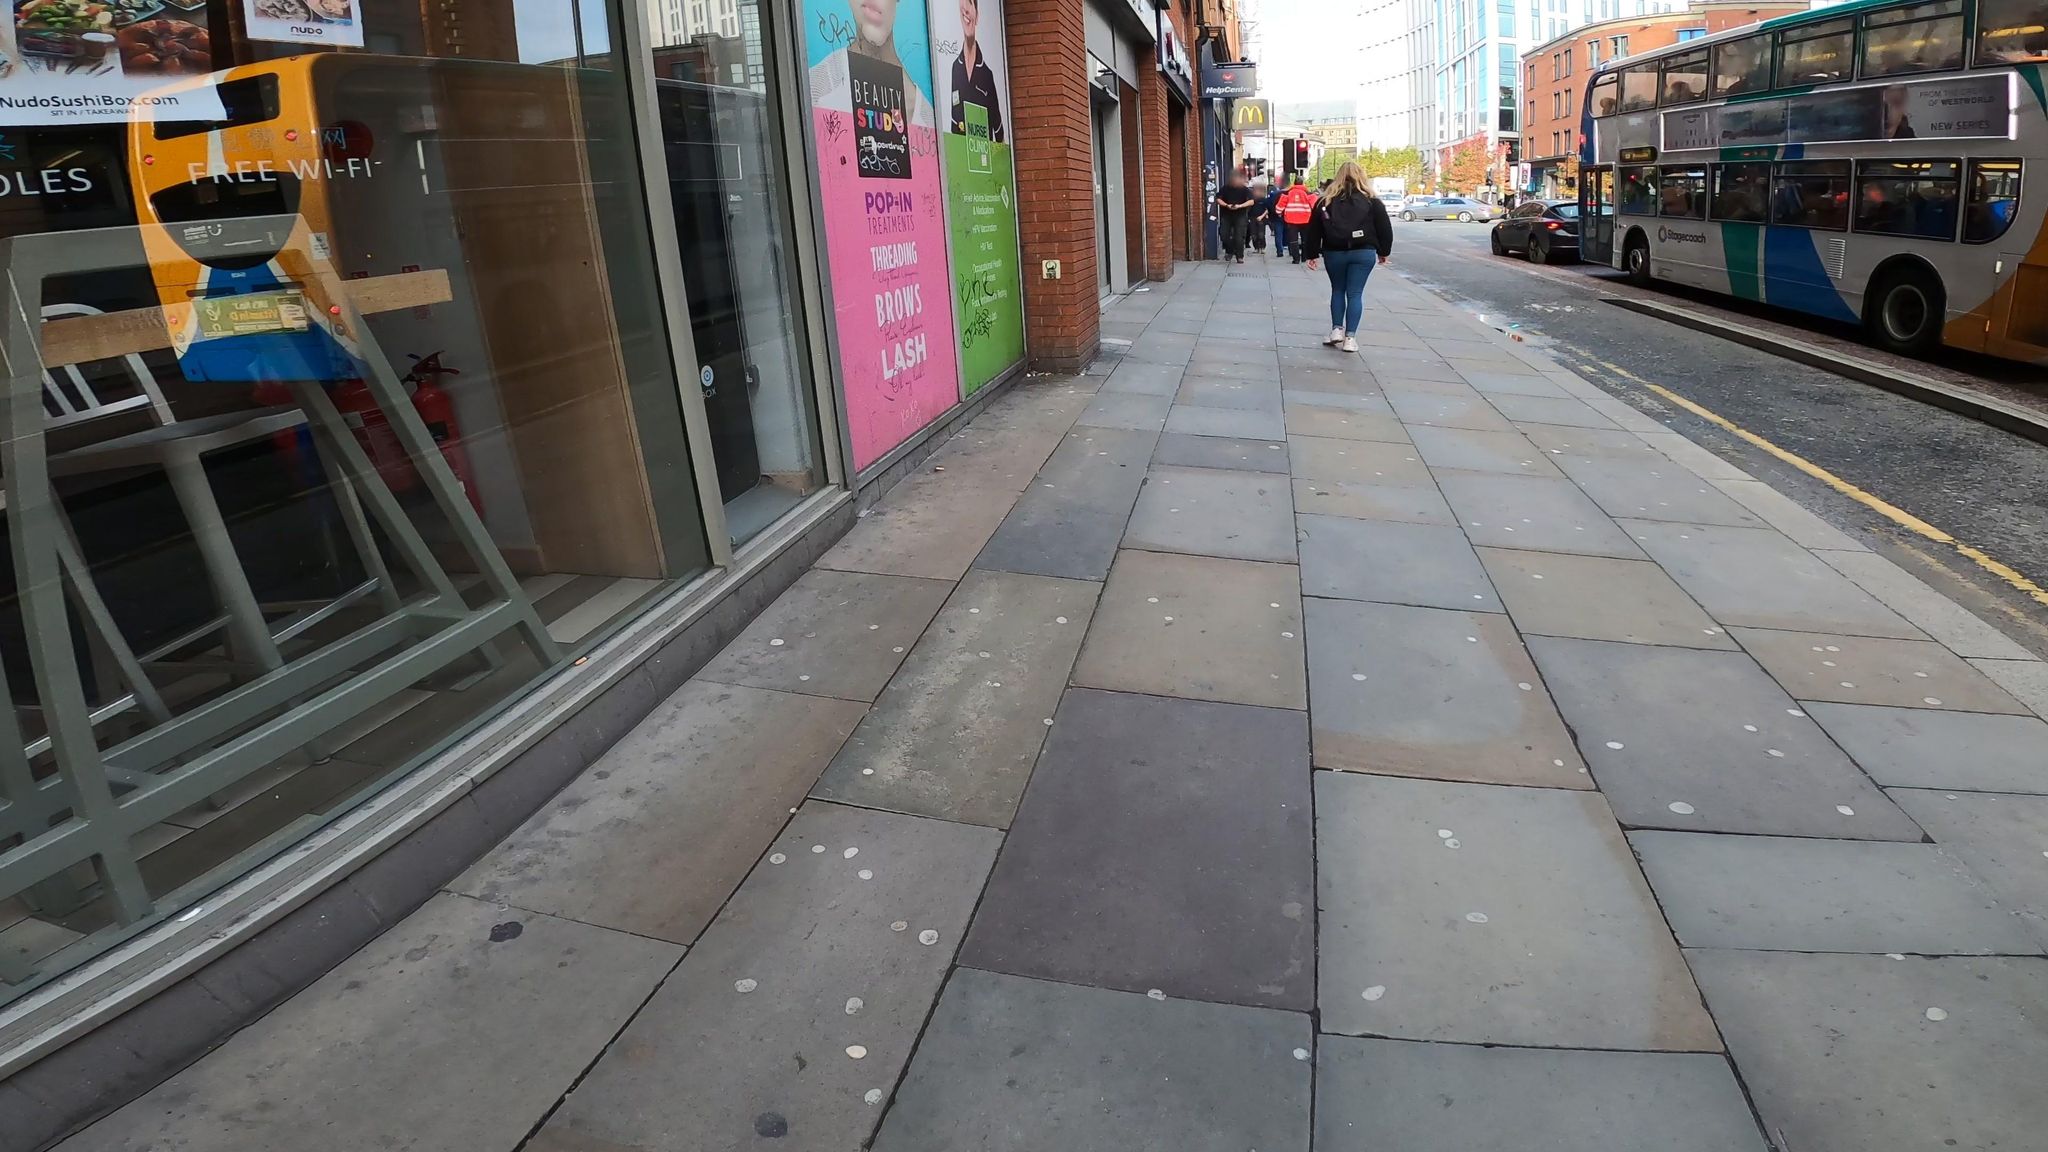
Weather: clear
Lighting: day
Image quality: good
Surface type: walking surface
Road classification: path, service
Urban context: urban centre
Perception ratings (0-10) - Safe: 3.51, Lively: 7.1, Beautiful: 4.8, Boring: 4.24, Depressing: 7.66, Wealthy: 4.33